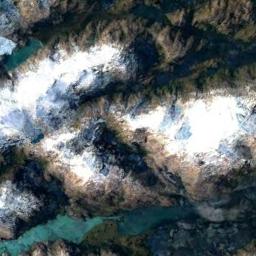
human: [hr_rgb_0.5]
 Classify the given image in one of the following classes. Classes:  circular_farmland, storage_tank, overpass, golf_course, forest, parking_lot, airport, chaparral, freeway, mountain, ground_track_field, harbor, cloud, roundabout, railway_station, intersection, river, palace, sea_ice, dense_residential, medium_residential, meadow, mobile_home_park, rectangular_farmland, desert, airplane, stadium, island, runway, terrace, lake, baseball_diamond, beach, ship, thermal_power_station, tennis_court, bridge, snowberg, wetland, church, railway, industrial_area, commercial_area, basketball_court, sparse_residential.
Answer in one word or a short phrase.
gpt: snowberg